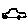
Label: car